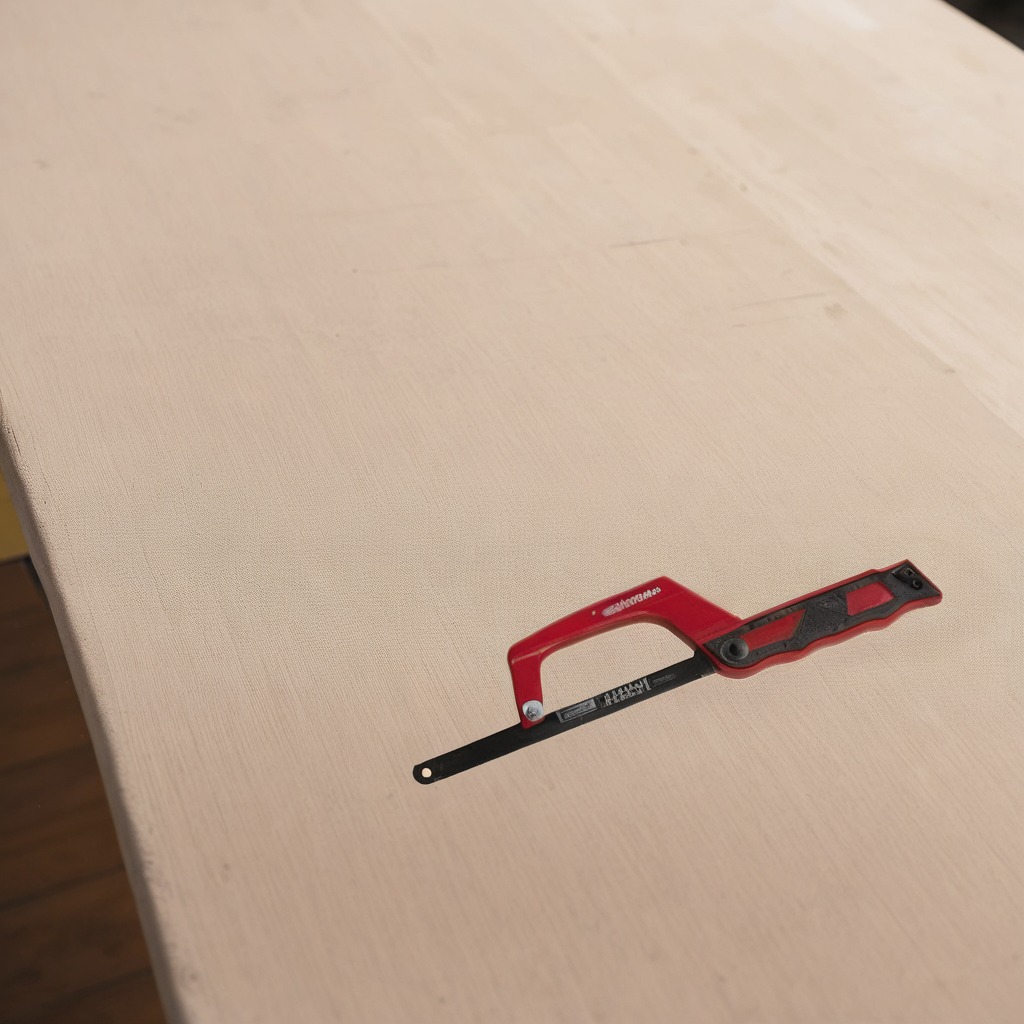
A metal saw is lying on a wooden table in an outdoor workshop during daytime bright natural light soft shadows worn but beneath the cloth.